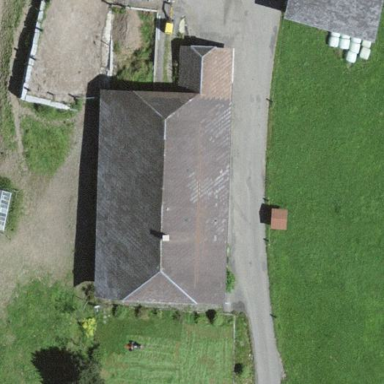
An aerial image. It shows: Farm building.